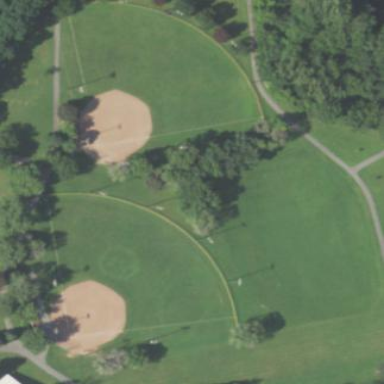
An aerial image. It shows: Baseball pitch for leisure land activities.